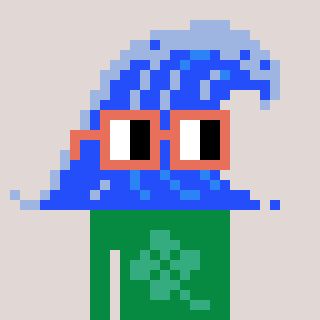
a pixel art character with square orange glasses, a wave-shaped head and a green-colored body on a warm background